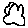
Label: cloud